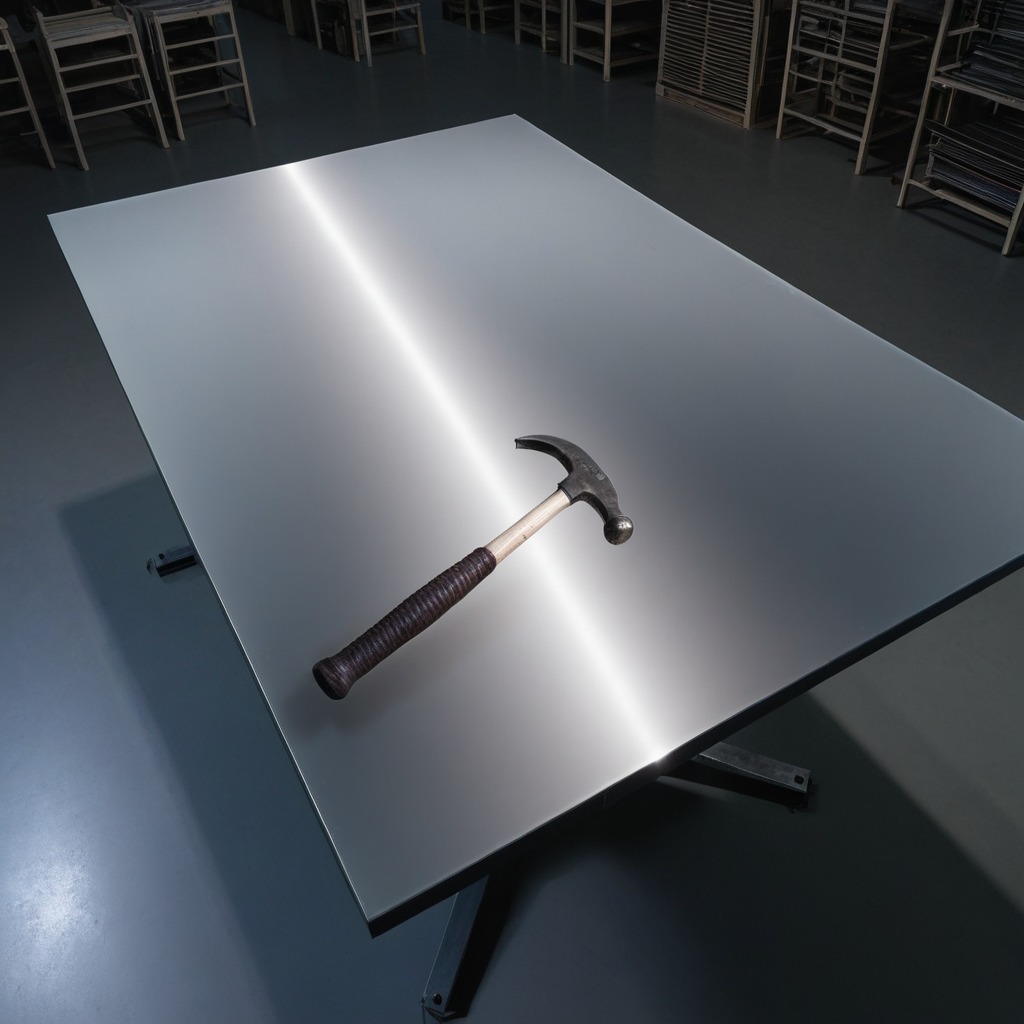
A hammer is lying on the tabletop.